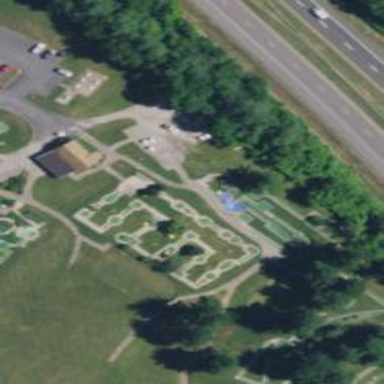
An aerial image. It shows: Miniature golf leisure land.